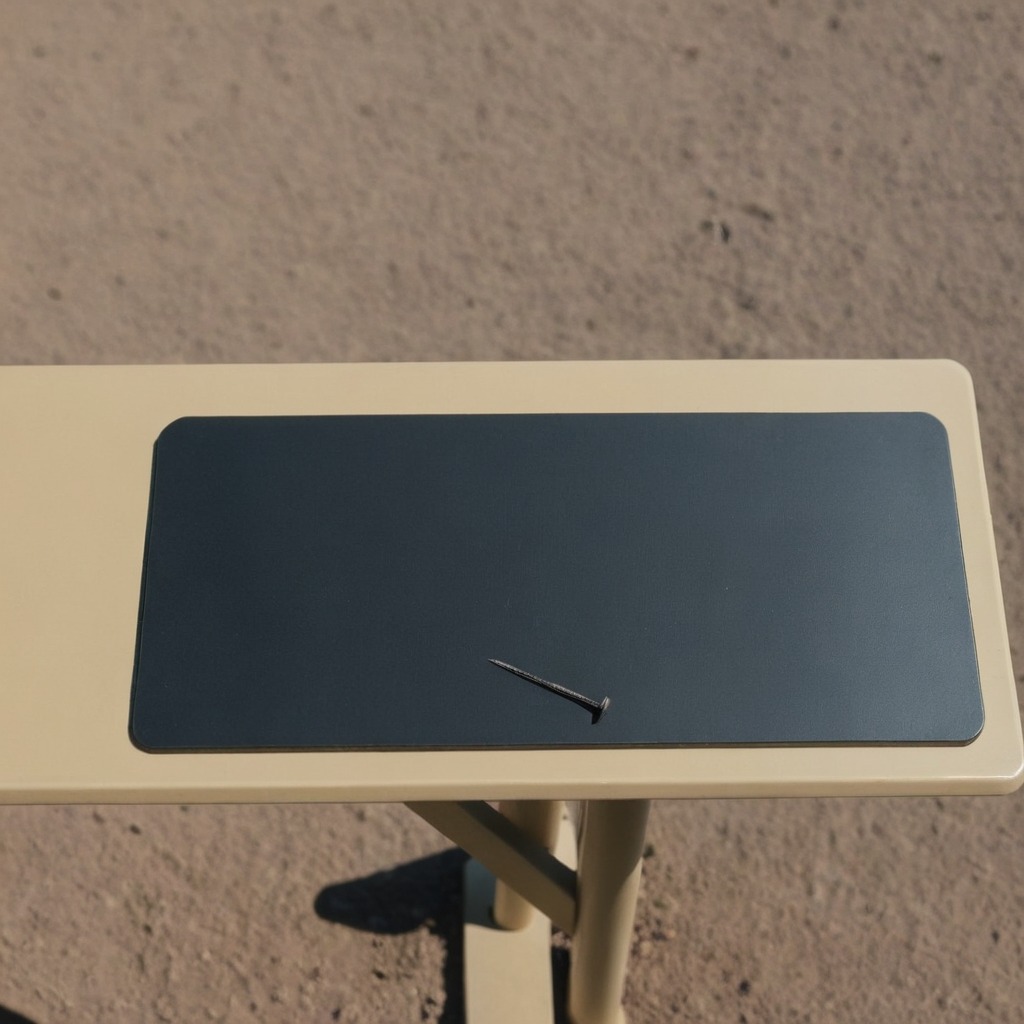
A nail is lying on the textured surface of a clean utility table in a temporary outdoor tool station.